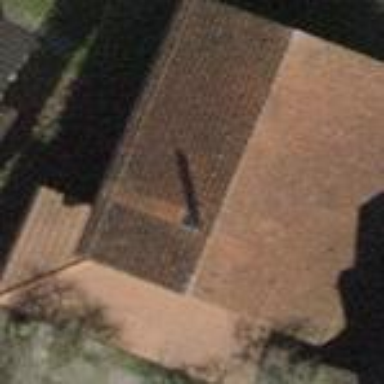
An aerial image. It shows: Building with tiled roof.